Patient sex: F
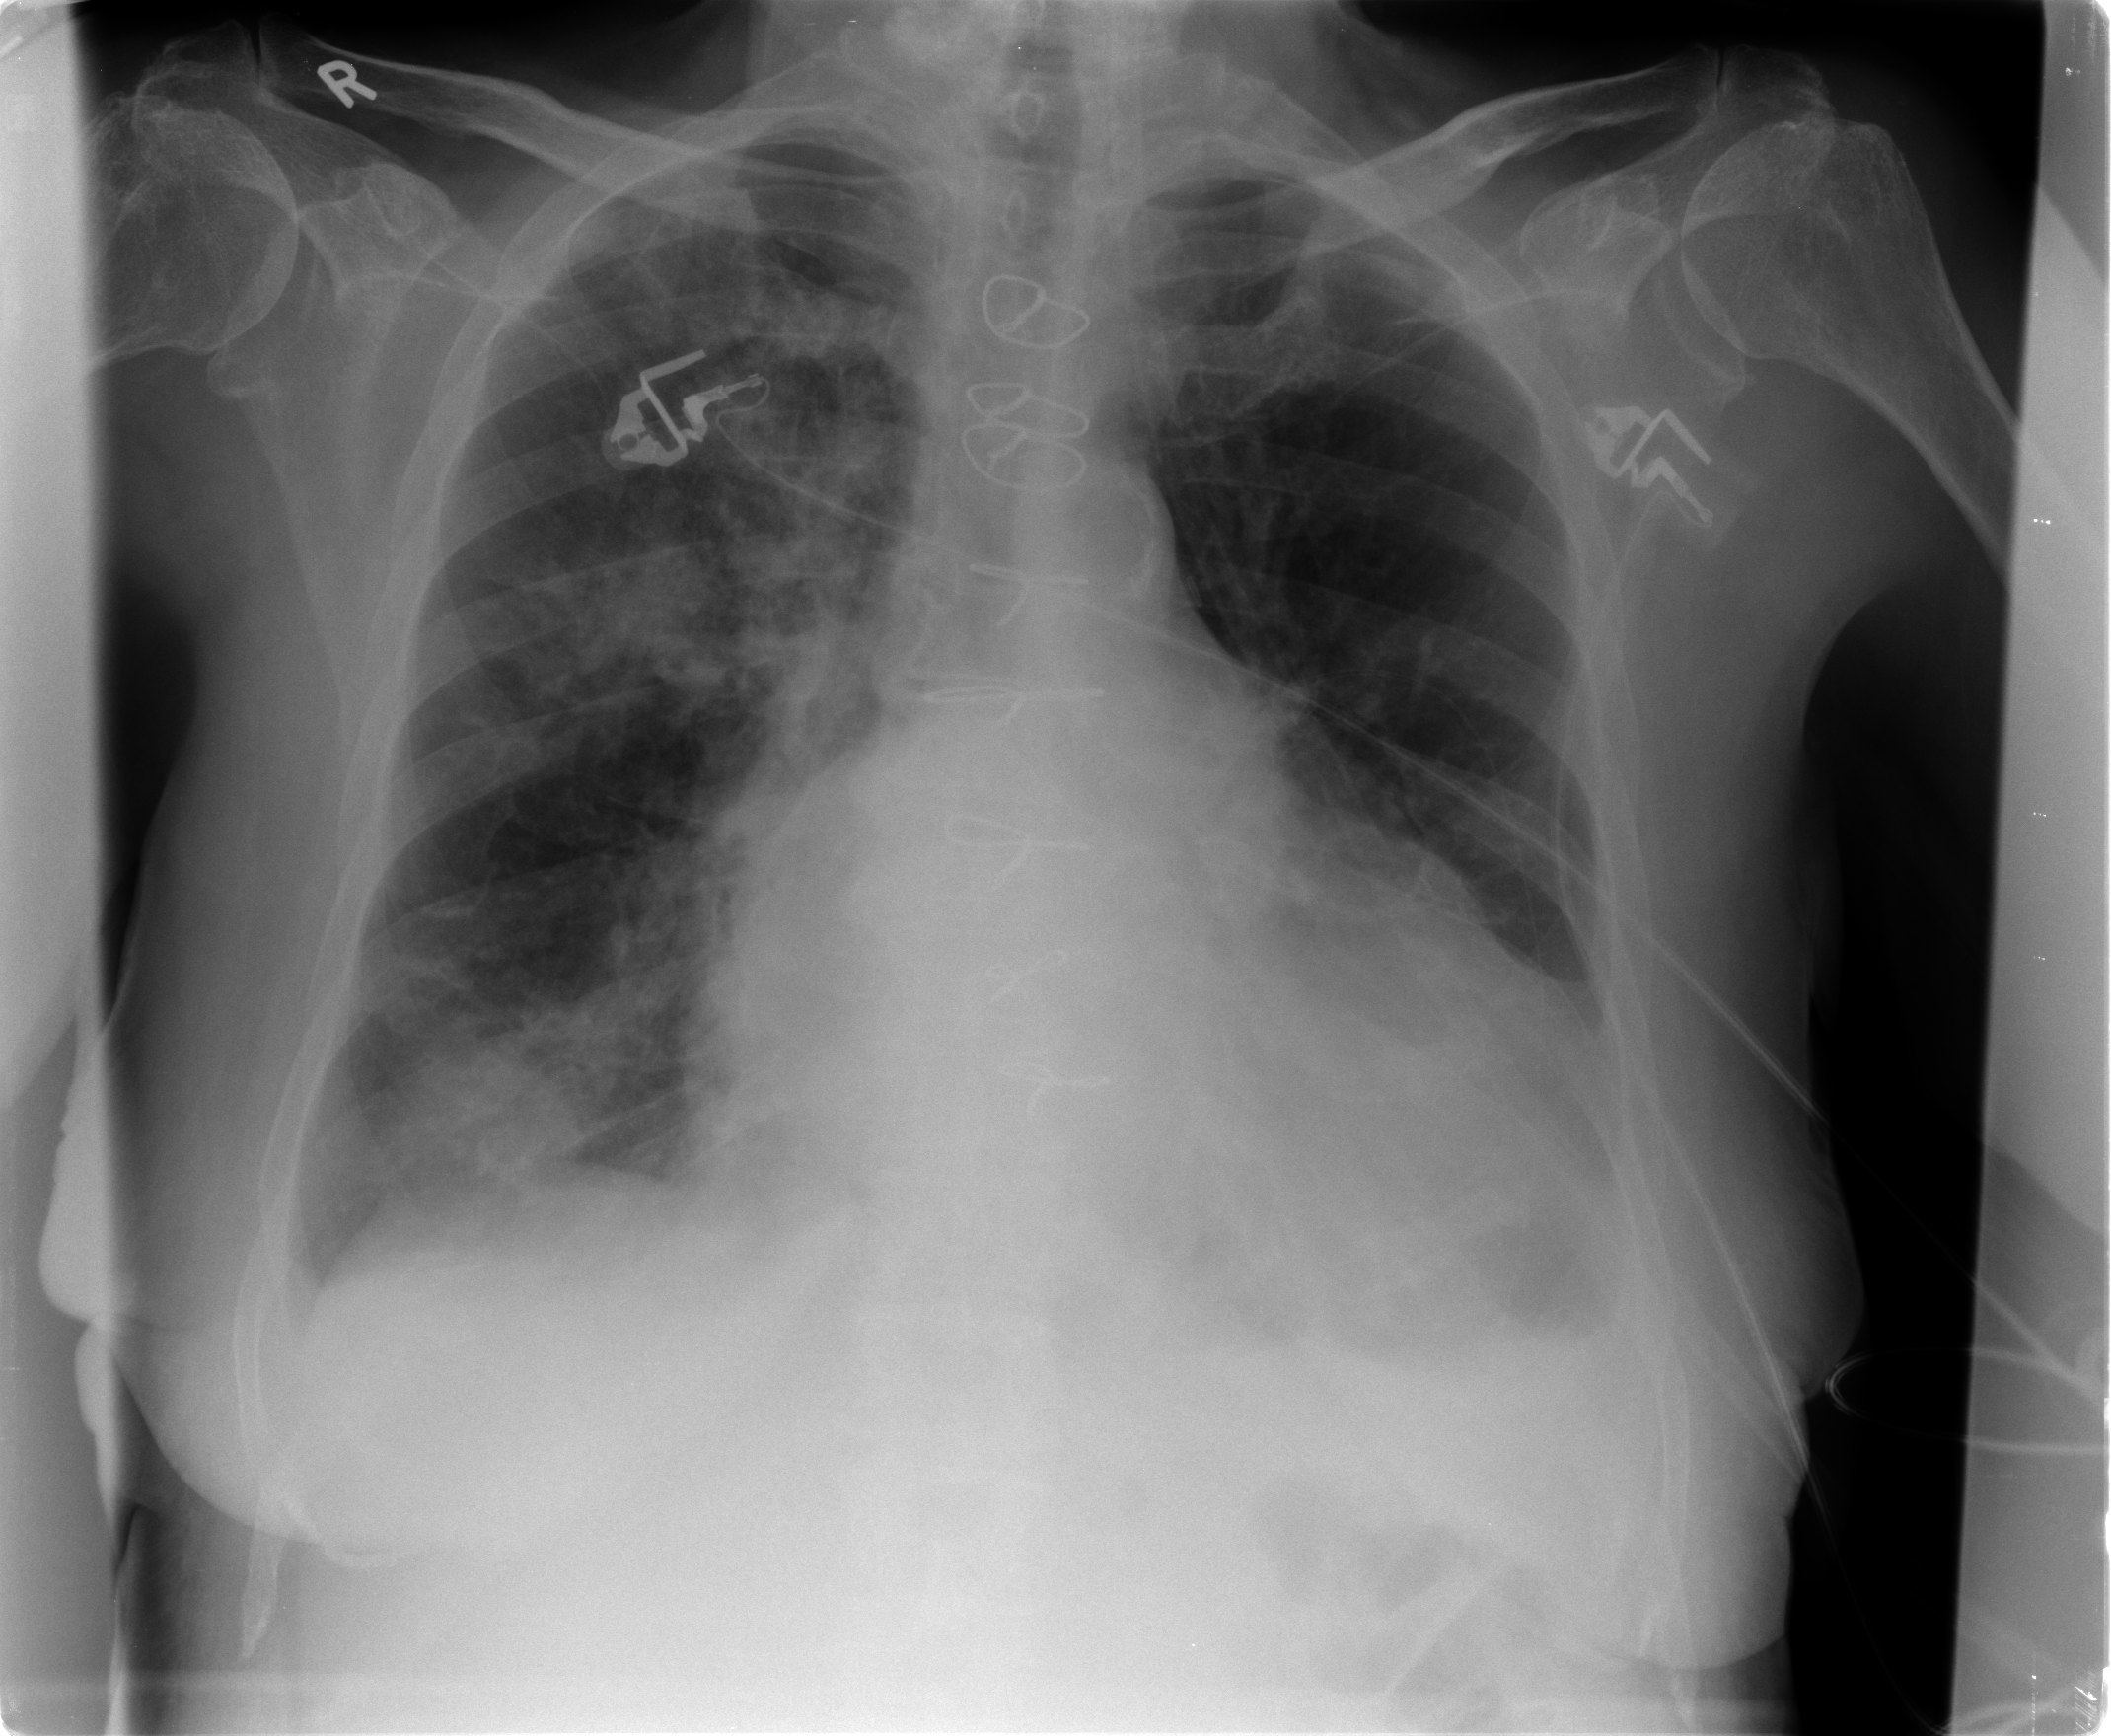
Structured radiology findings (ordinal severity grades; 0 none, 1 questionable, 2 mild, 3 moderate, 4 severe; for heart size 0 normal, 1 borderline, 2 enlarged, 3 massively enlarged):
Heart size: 2
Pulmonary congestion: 1
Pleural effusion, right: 2
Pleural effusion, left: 2
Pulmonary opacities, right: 3
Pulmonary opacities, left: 0
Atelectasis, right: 2
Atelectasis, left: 2